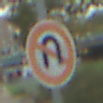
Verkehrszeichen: VerbotWenden
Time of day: MorningAfternoon
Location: Outdoor (Urban)
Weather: PartlyCloudy
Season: NotSpecified
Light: Natural